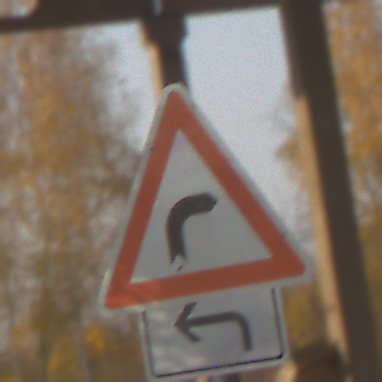
Verkehrszeichen: KurveRechts
Zusatzzeichen unten: RichtungsangabeDurchPfeile2
Umgebung: Roofed, Suburban
Tageszeit: SunriseSunset
Wetter: Clear
Licht: Natural
Jahreszeit: NotSpecified
Kontrast: MediumContrast